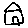
Label: house